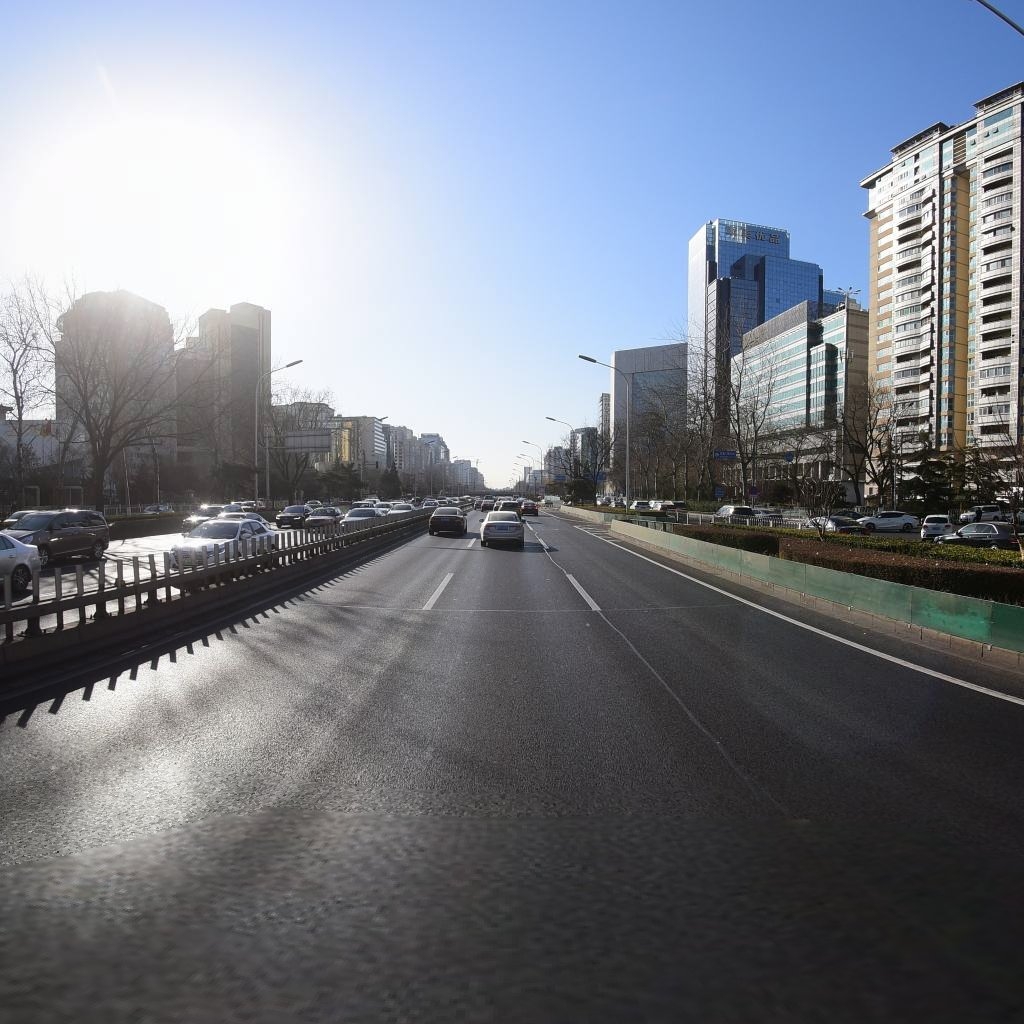
Region: Dongcheng
Road damage annotations: longitudinal patch, transverse patch, longitudinal patch, longitudinal patch, transverse patch